Aerial crown-view tile of a tropical tree (Barro Colorado Island, Panama), acquired 20250317:
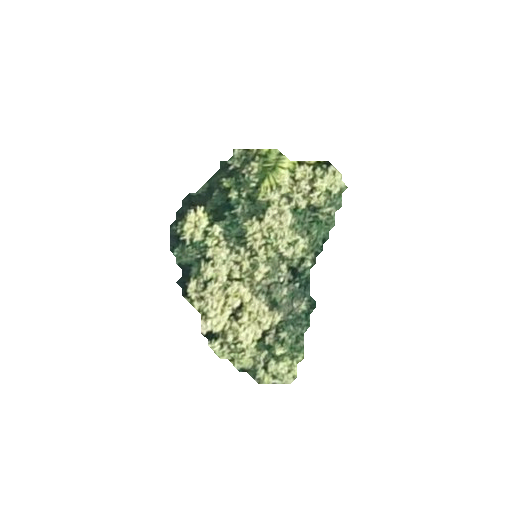
Species: Miconia argentea
GBIF accepted scientific name: Miconia argentea
Crown area: 40.727 m²